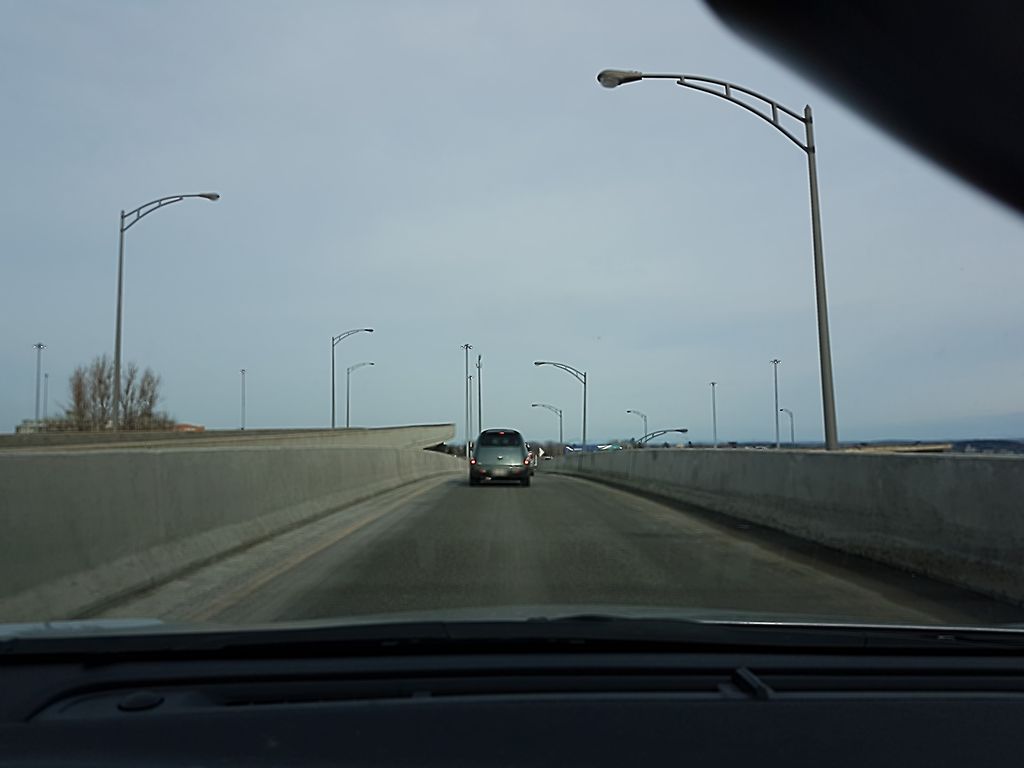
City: quebec_city